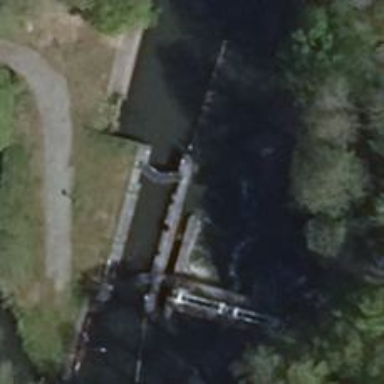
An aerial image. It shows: Canal with lock obstacle.